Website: home-depot
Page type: billing-address
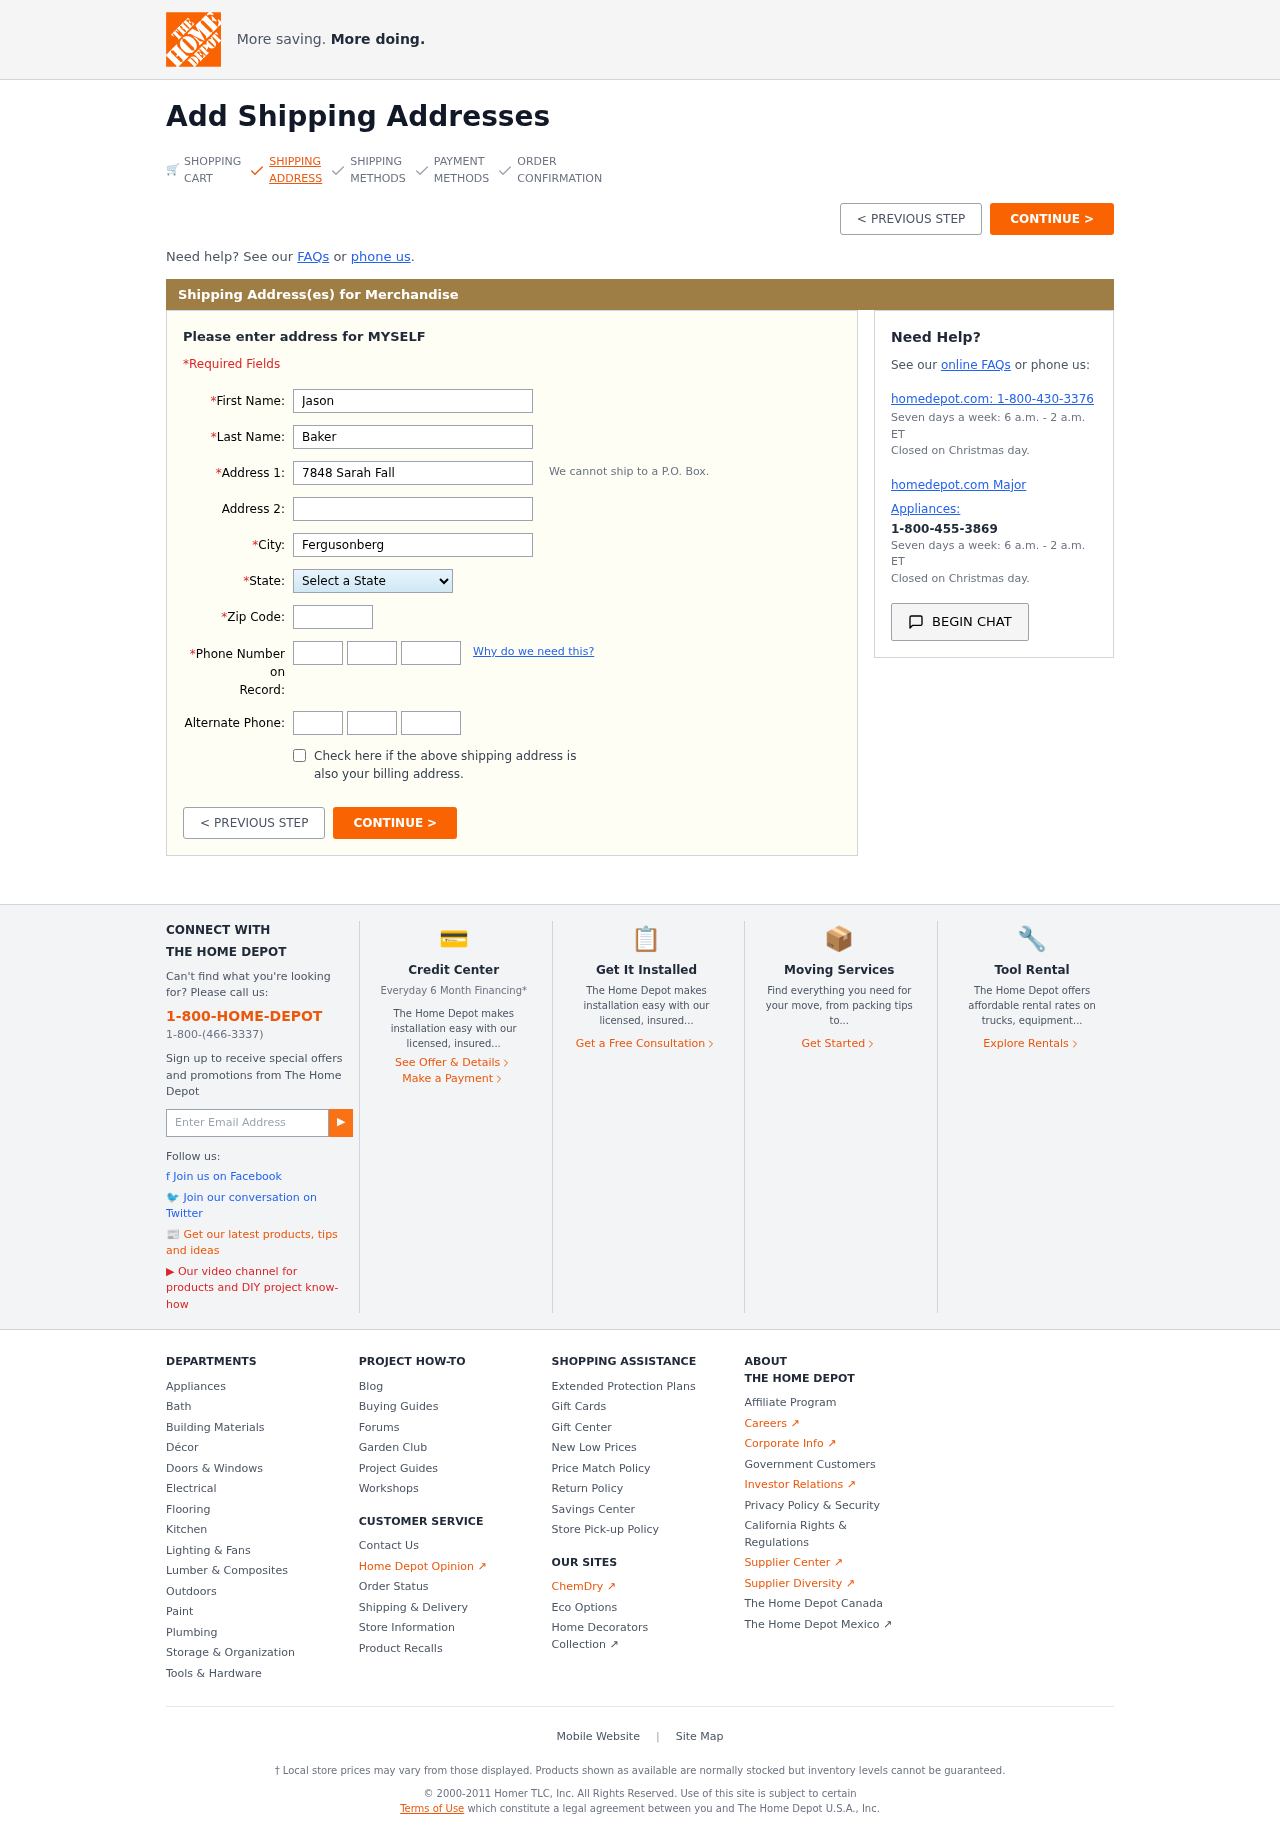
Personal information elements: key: PII_STATE
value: PW
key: PII_FIRSTNAME
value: Jason
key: PII_LASTNAME
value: Baker
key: PII_STREET
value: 7848 Sarah Fall
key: PII_CITY
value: Fergusonberg
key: PII_POSTCODE
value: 78231
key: PII_PHONE_AREA
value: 316
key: PII_PHONE_PREFIX
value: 551
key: PII_PHONE_LINE
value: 9857
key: PII_PHONE_ALT_AREA
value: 717
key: PII_PHONE_ALT_PREFIX
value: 819
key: PII_PHONE_ALT_LINE
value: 5387